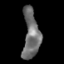
Tissue: skin
Cell type: Epithelial cells
Senescence score: 0.2473
Nuclear area (px): 781
Mean DAPI intensity: 110.931